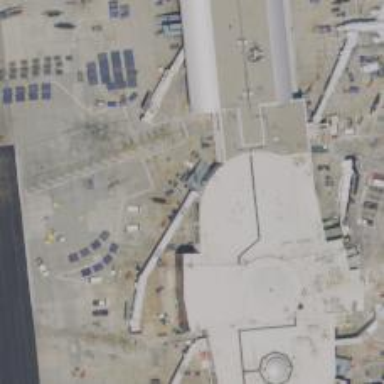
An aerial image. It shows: Airport gate.